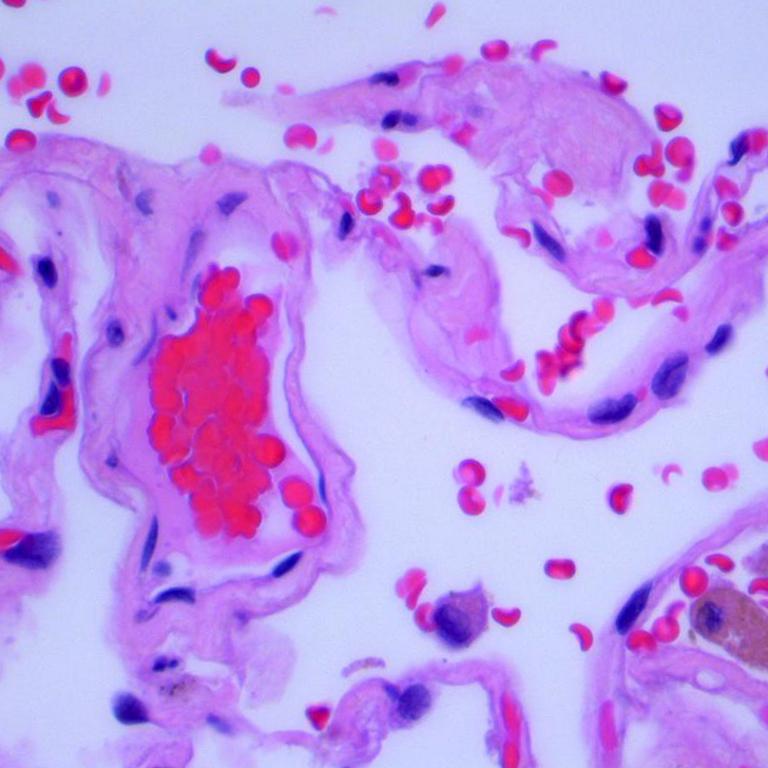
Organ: lung
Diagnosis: benign